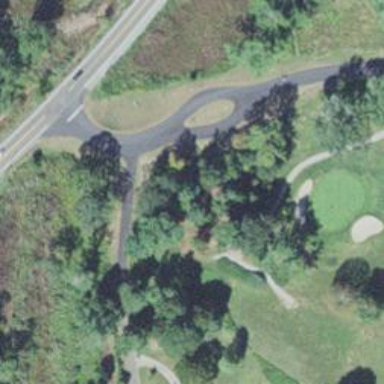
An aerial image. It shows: Path designated for golf carts.